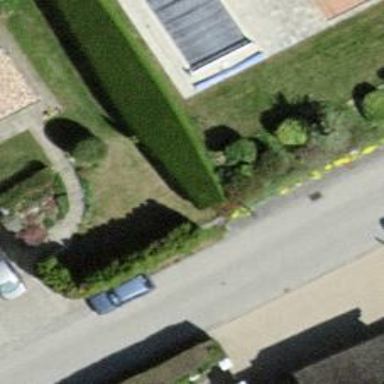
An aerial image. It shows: Hedge acting as barrier.